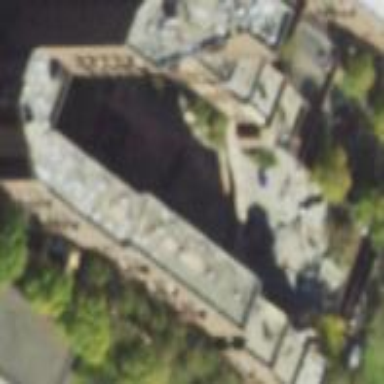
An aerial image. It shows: Part of building with flat concrete roof.